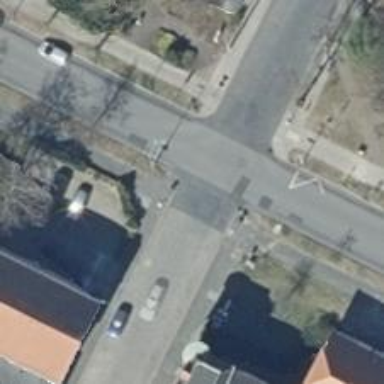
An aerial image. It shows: Road with "give way" sign.